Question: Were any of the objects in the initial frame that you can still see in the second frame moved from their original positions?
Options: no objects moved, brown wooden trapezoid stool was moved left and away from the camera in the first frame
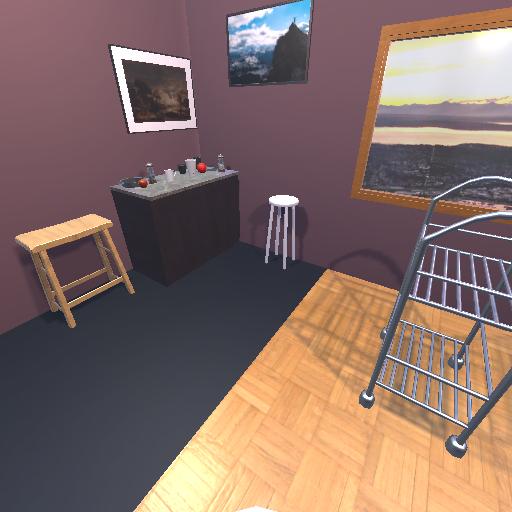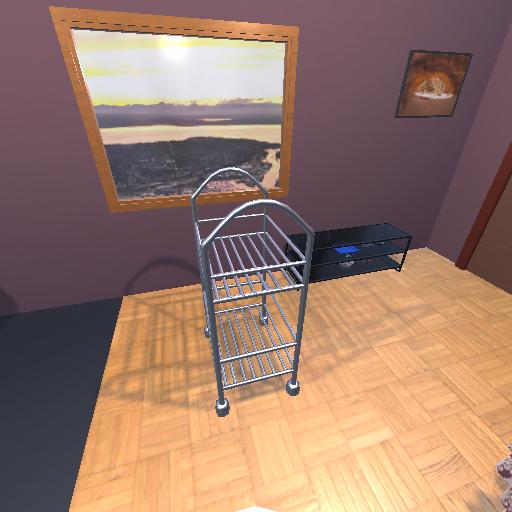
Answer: no objects moved